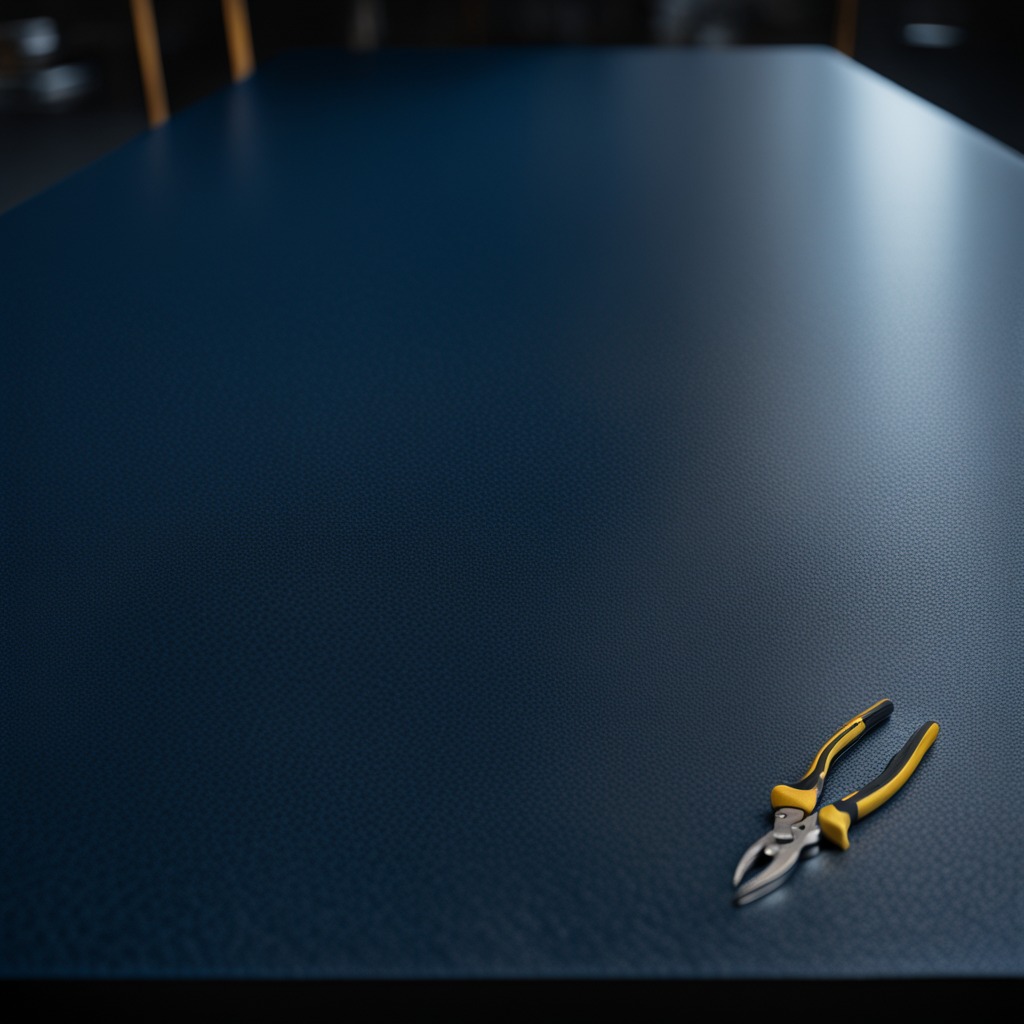
A plier lies on the granite tabletop inside a workshop at night.